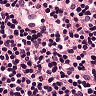
Metastatic tissue present: no